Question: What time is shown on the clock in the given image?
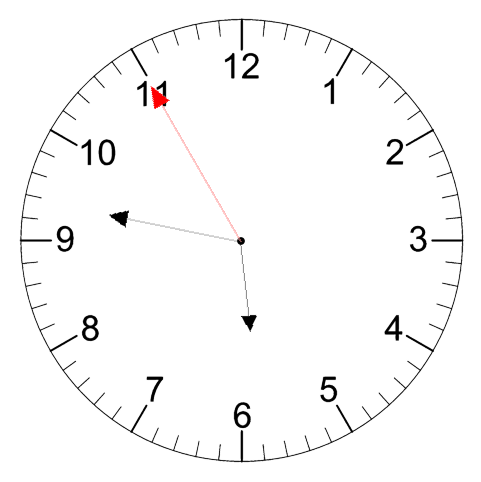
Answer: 05:46:55